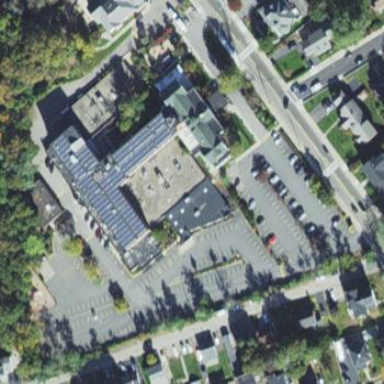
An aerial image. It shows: Clinic.